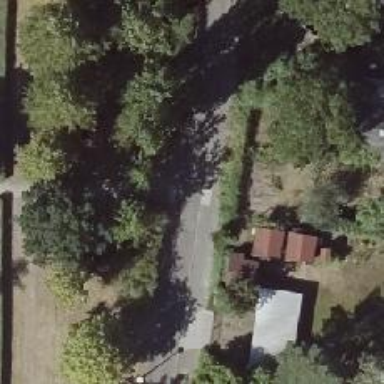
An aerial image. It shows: Footway.